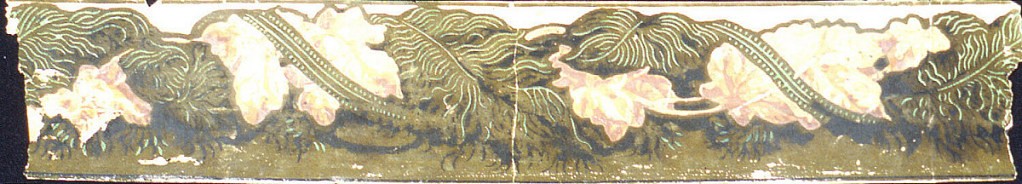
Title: Border
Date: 1840–60
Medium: Block-printed and flocked
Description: Feathers and leaves intertwined to form a rope-list twist border.